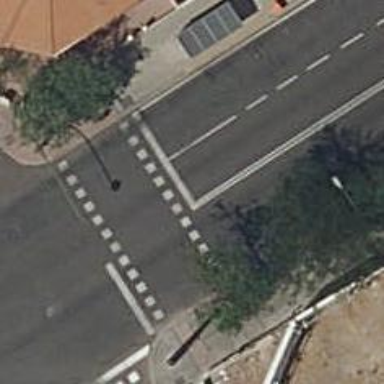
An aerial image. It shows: Crossing with traffic signals.